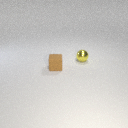
small yellow metal sphere to the right of small brown rubber cube